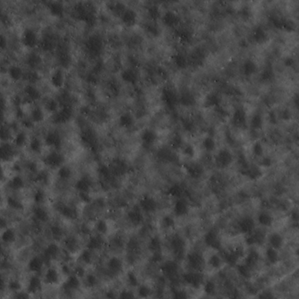
Label: non_frost